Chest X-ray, AP view. Patient: 42 years old, sex F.
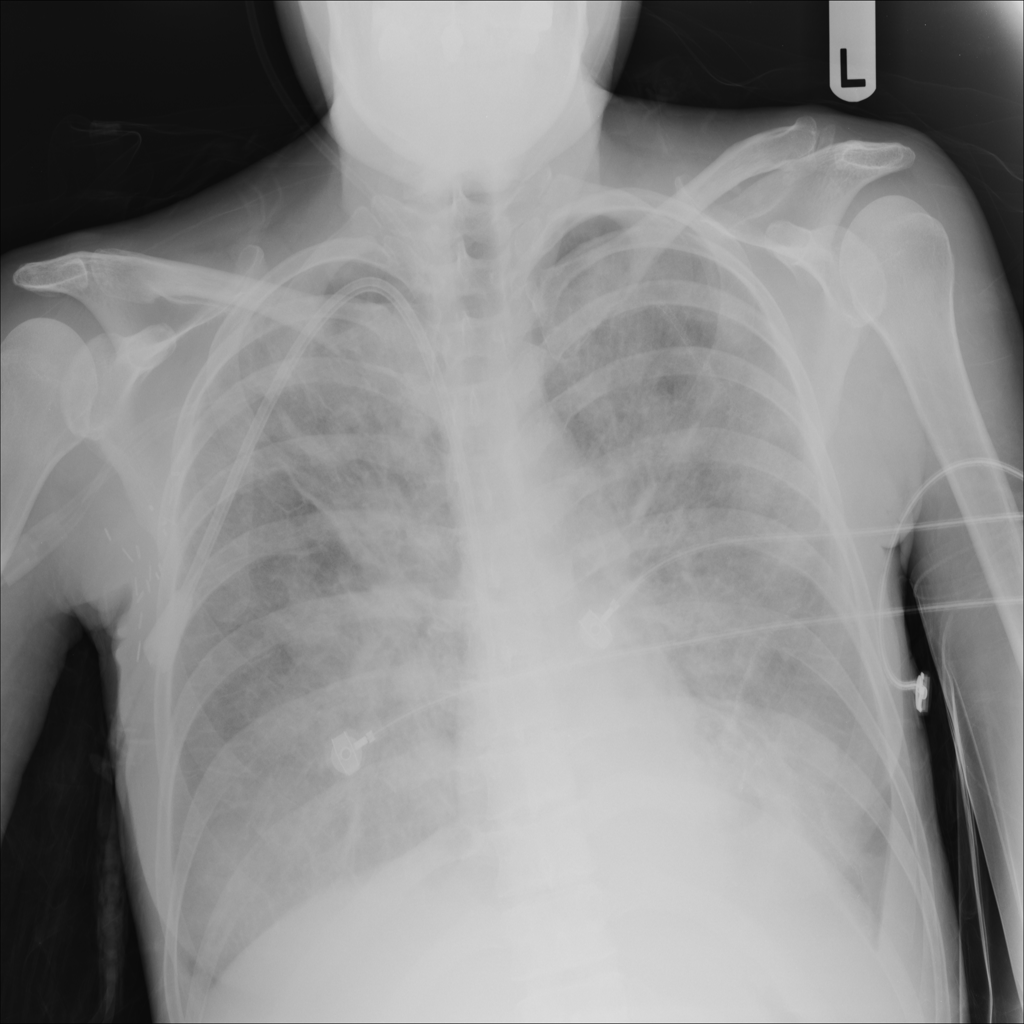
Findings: Edema, Effusion, Infiltration, Pneumonia